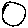
Label: circle